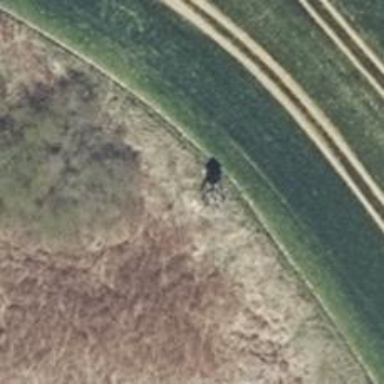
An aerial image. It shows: Hunting stand.